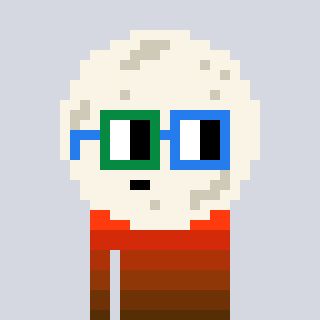
a pixel art character with square green and blue glasses, a moon-shaped head and a grayscale-colored body on a cool background